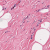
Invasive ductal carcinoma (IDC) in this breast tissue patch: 0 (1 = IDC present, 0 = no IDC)